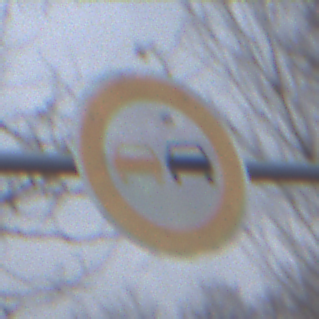
Verkehrszeichen: Ueberholverbot
Umgebung: Outdoor, Nature
Tageszeit: MorningAfternoon
Wetter: Overcast
Licht: Natural
Jahreszeit: NotSpecified
Kontrast: LowContrast